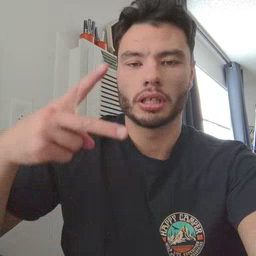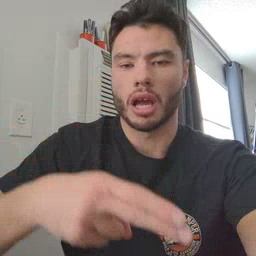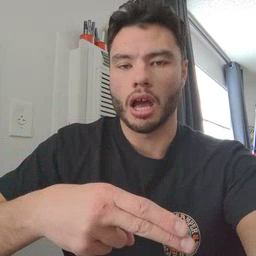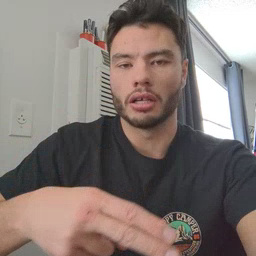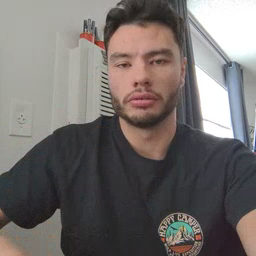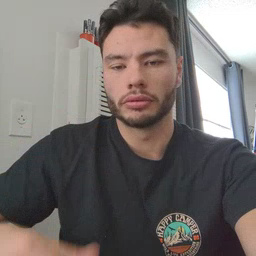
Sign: cut